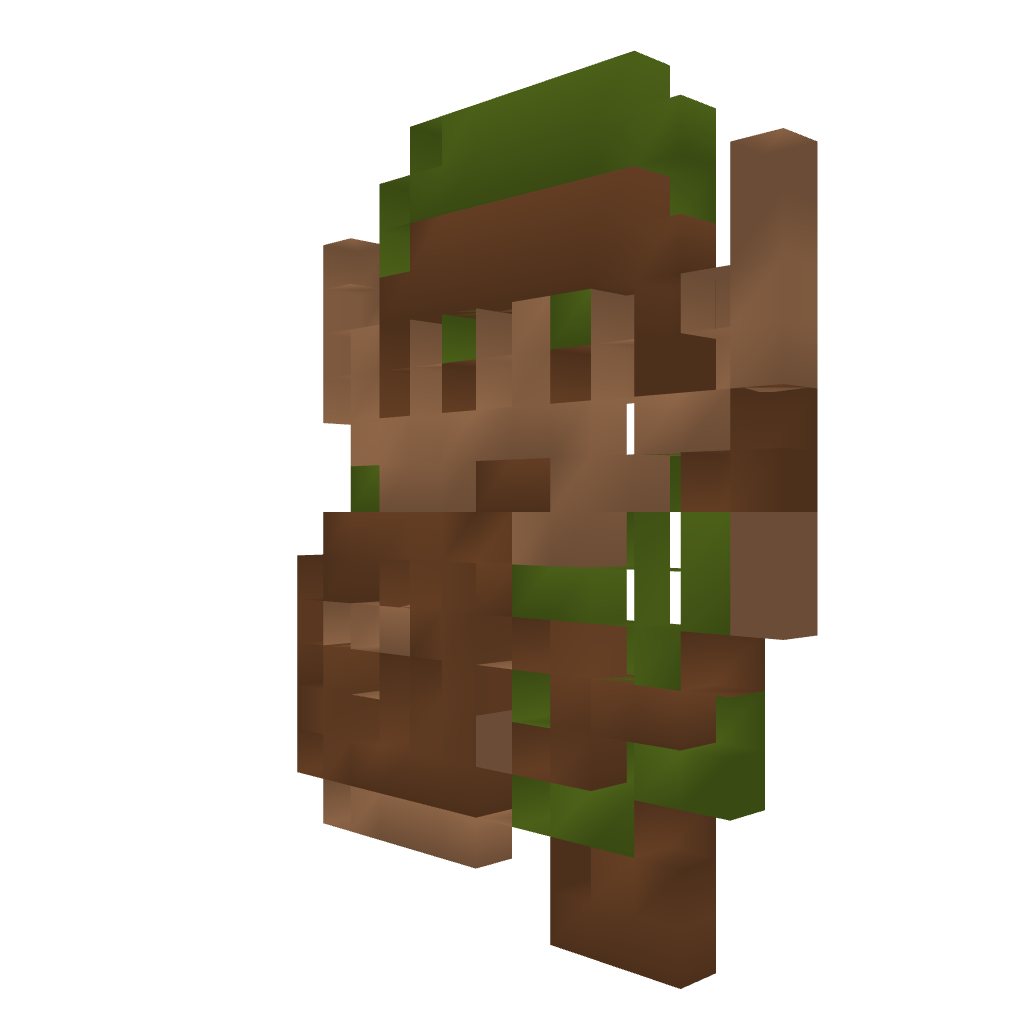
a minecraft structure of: Link 8-Bit Style